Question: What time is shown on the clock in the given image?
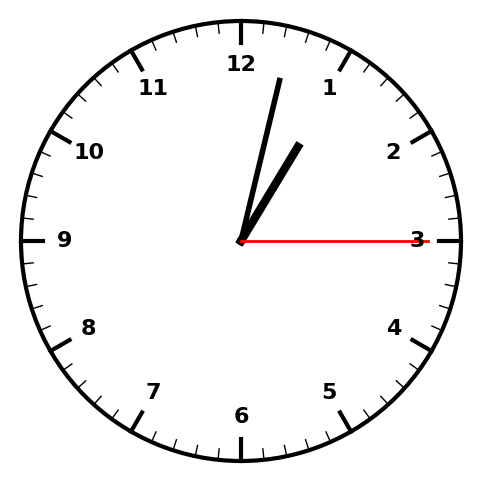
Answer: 01:02:15